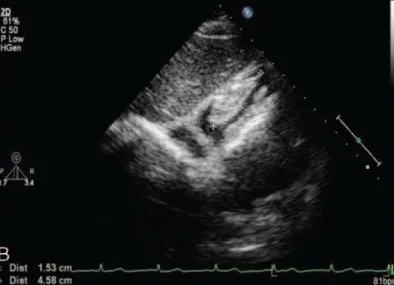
The RV wall. Lining toward the RV cavity.
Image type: radiology (ultrasound)